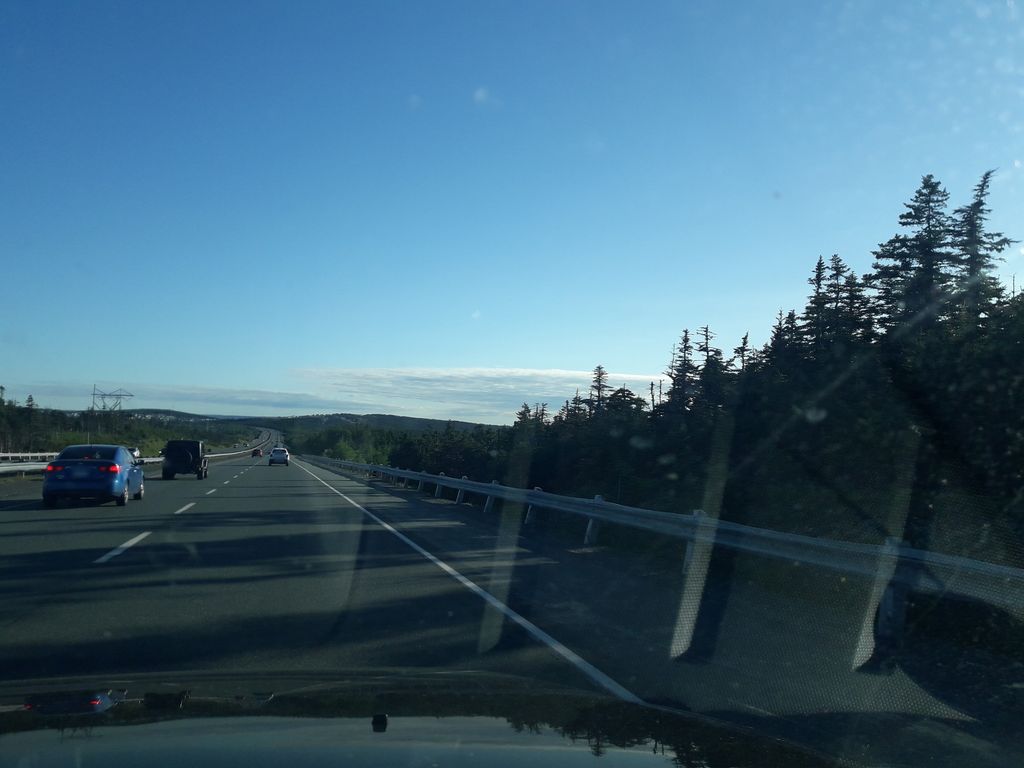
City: st_johns